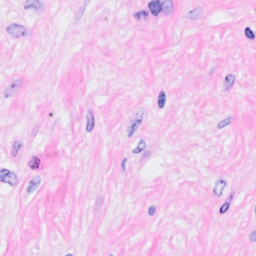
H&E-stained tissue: Breast